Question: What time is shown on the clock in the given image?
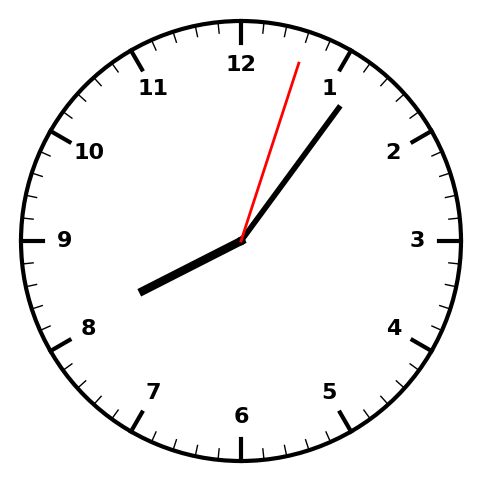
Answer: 08:06:03